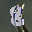
Label: 8